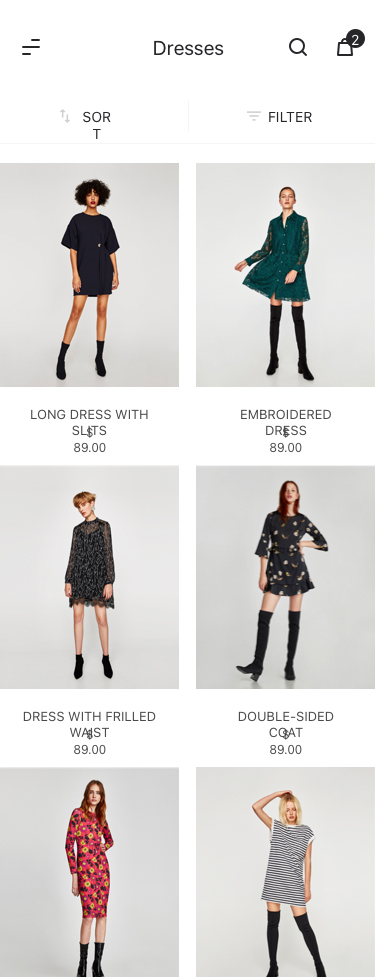
Text in this UI design:
Sort
Filter
LONG DRESS WITH SLITS
$ 89.00
EMBROIDERED DRESS
$ 89.00
DRESS WITH FRILLED WAIST
$ 89.00
DOUBLE-SIDED COAT
$ 89.00
Dresses
2